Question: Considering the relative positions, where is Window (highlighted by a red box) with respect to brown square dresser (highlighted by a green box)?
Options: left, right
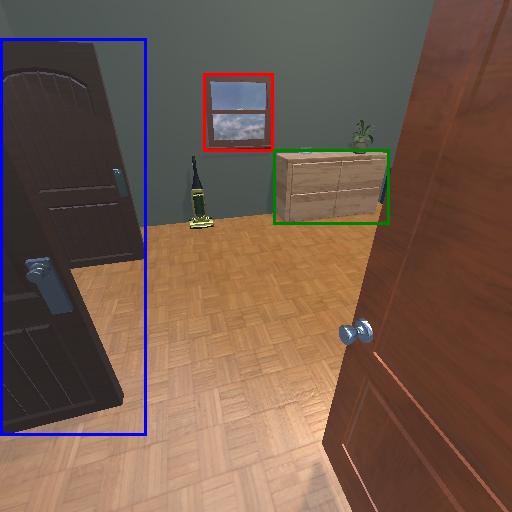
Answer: left